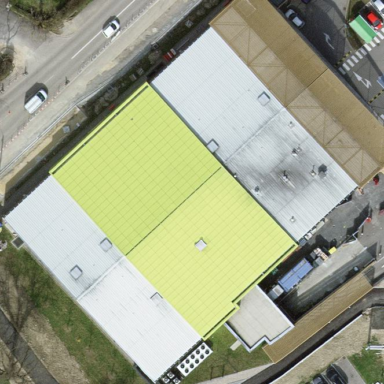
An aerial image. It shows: Retail building housing supermarket.